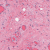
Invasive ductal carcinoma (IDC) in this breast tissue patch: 0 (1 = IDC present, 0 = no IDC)